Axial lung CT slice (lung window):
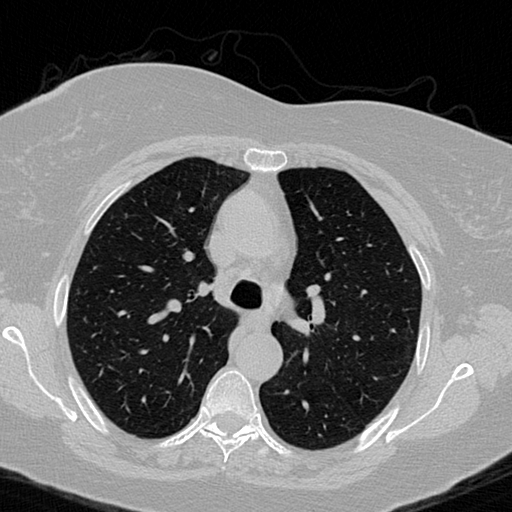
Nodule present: no